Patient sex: M
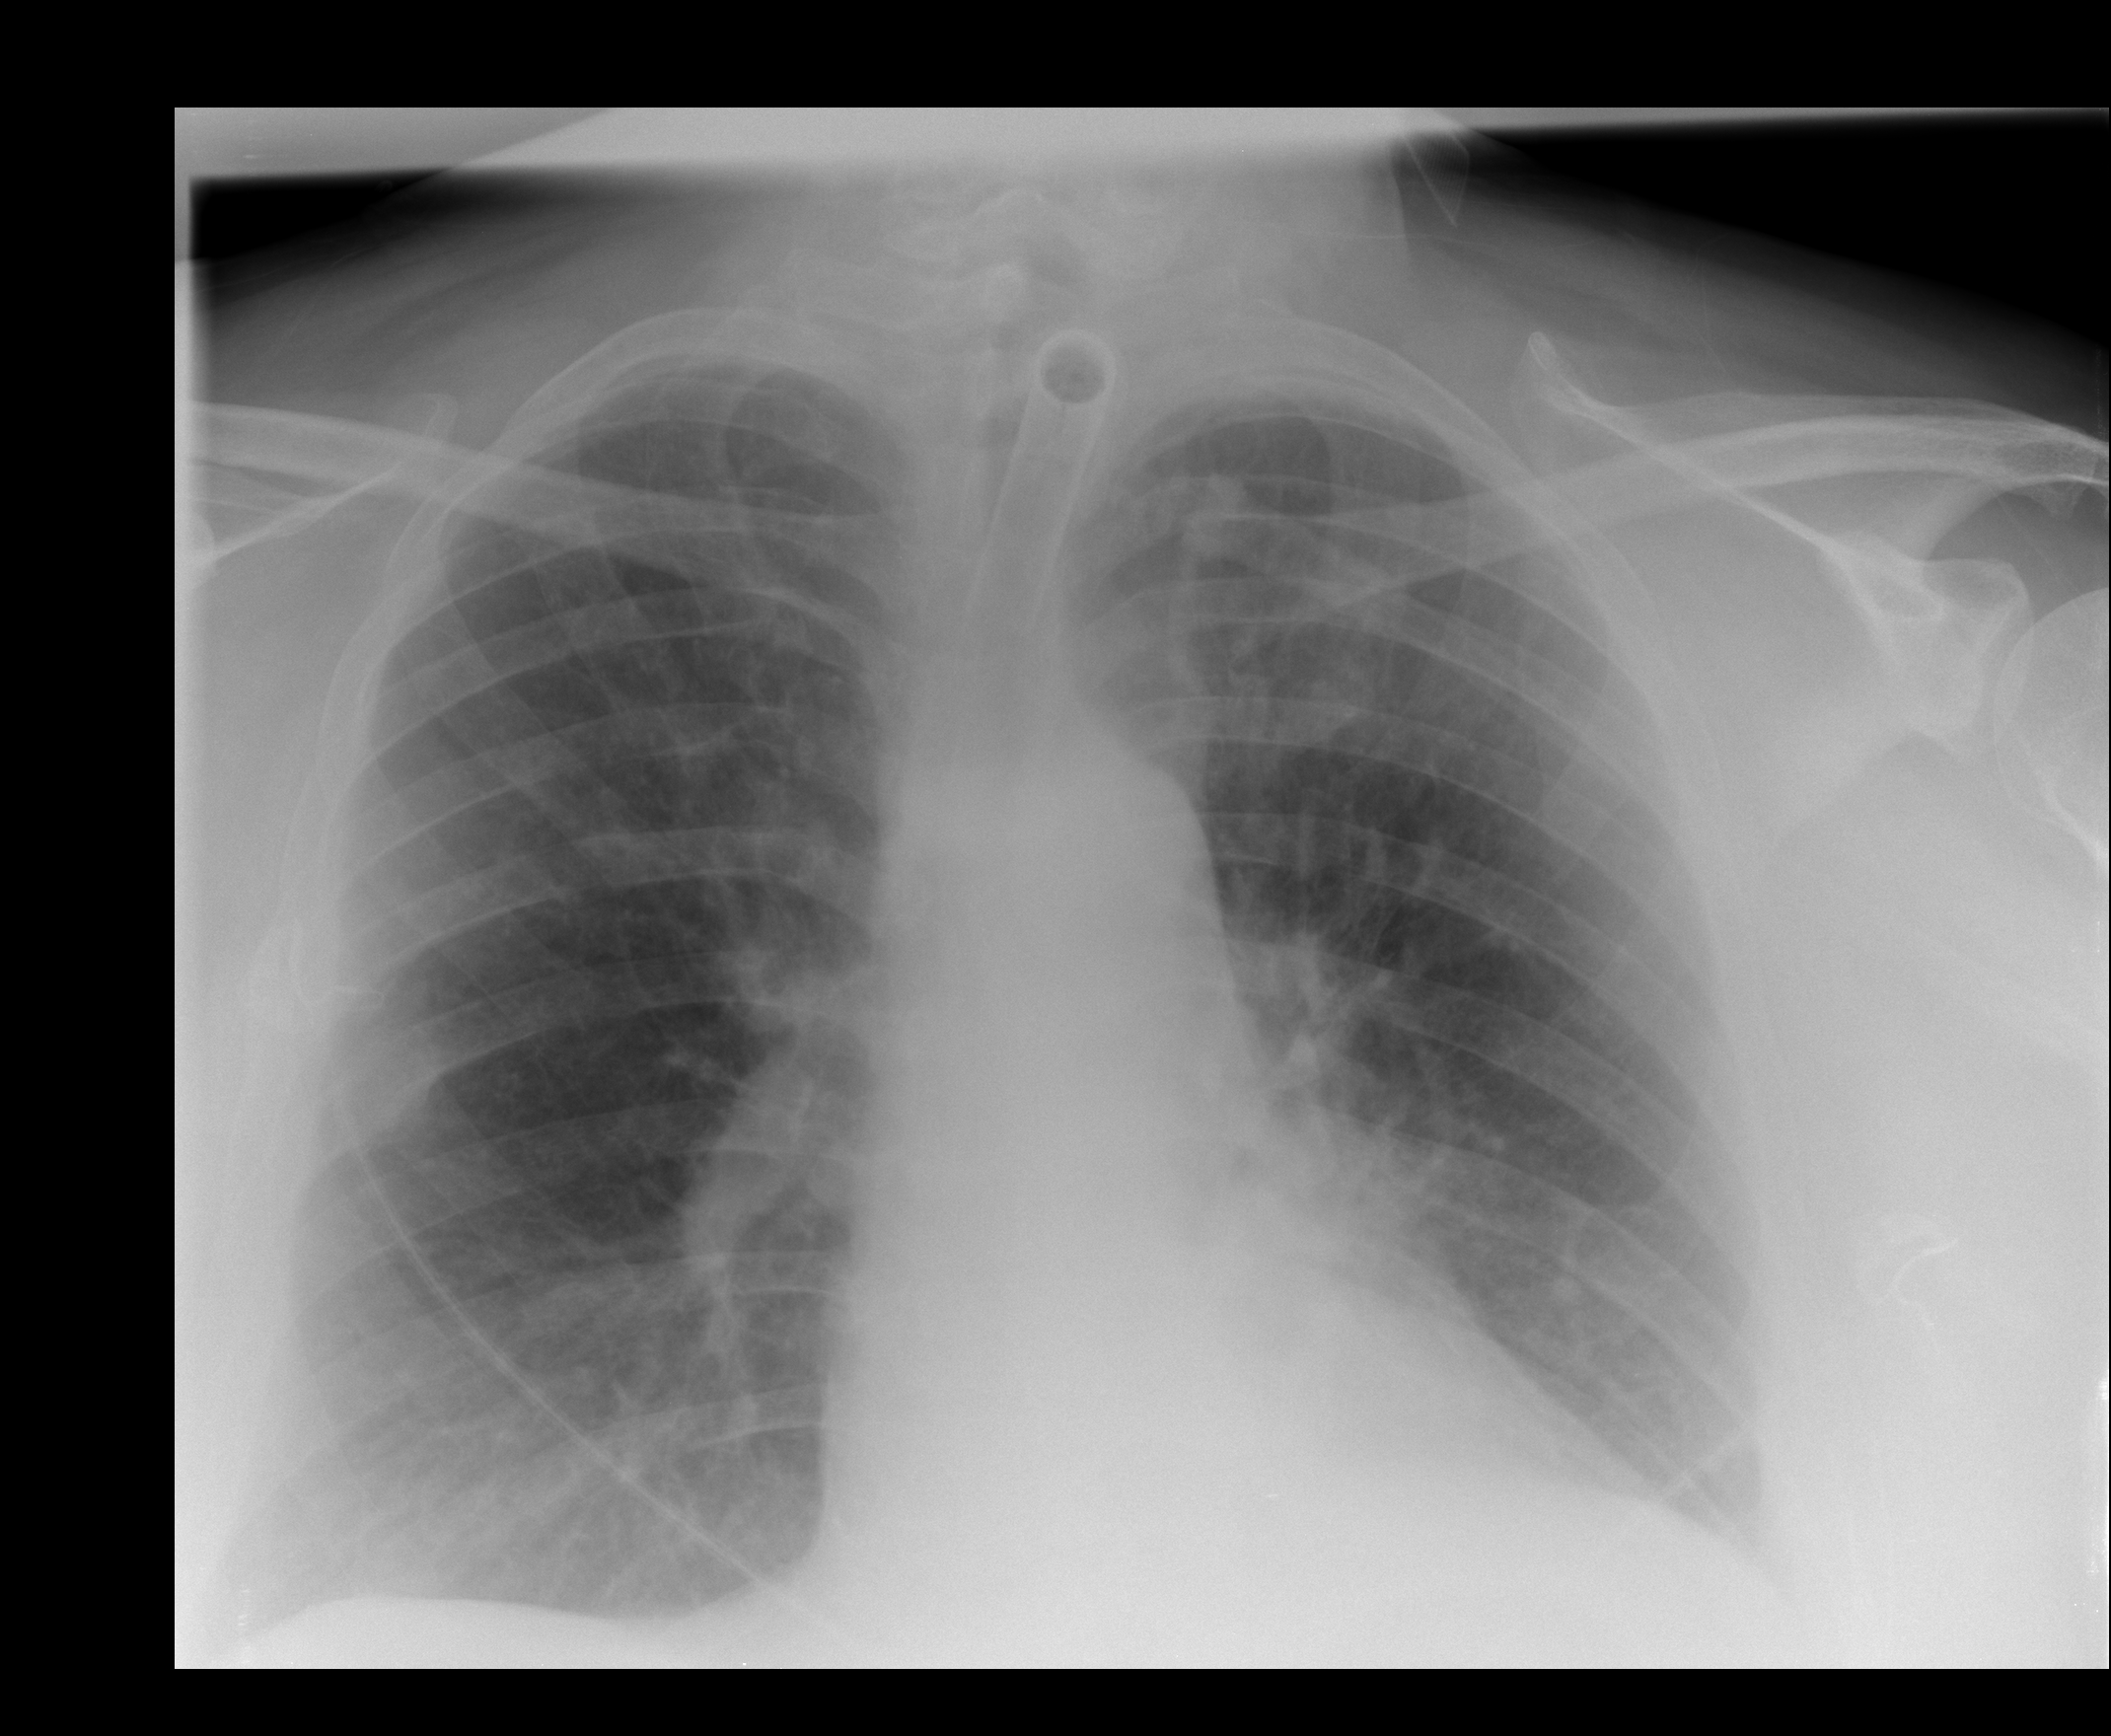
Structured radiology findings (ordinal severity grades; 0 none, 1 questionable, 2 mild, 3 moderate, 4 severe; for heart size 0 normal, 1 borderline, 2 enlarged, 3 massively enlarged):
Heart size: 2
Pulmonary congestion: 1
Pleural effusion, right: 1
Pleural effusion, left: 0
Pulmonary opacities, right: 2
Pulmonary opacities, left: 0
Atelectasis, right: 2
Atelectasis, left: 2